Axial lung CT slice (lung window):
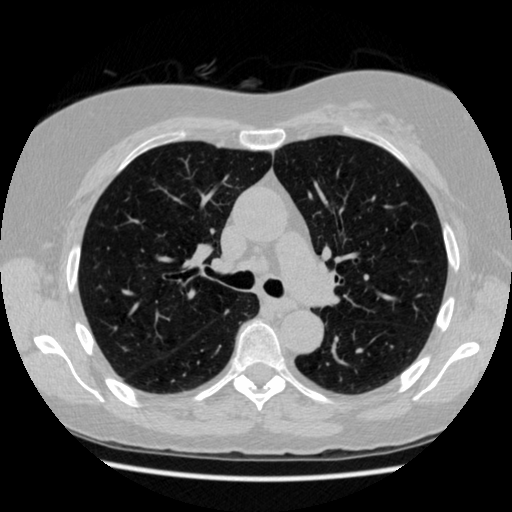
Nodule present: no